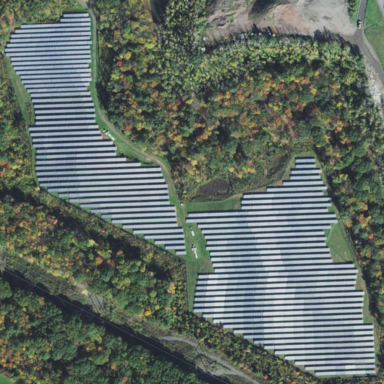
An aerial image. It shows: Solar photovoltaic power plant surrounded by fence.